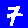
Digit: 7